Aerial crown-view tile of a tropical tree (Barro Colorado Island, Panama), acquired 20240716:
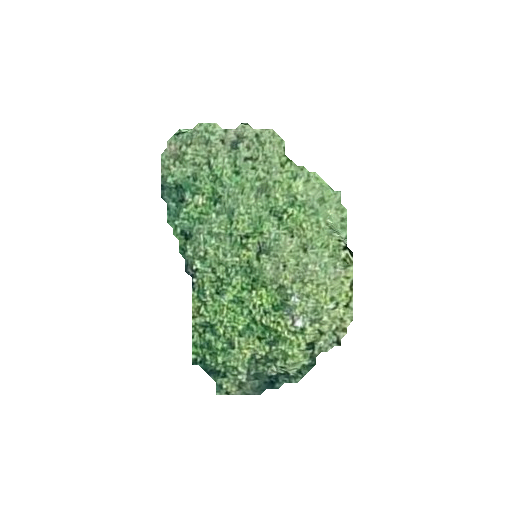
Species: Pourouma bicolor
GBIF accepted scientific name: Pourouma bicolor
Crown area: 60.441 m²